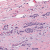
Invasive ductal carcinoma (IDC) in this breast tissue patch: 1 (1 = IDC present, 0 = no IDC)